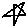
Label: star